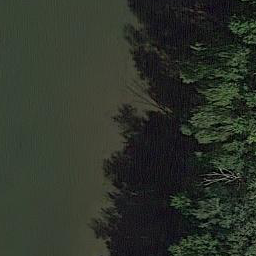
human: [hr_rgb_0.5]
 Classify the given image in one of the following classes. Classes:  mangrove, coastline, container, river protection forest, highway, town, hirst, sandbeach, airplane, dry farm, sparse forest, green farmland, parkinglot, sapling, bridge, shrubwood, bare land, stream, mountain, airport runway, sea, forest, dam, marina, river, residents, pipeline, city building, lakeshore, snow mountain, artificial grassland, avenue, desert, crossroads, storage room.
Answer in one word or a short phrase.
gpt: river protection forest